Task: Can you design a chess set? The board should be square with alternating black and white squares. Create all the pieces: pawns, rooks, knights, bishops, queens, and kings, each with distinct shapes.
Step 876:
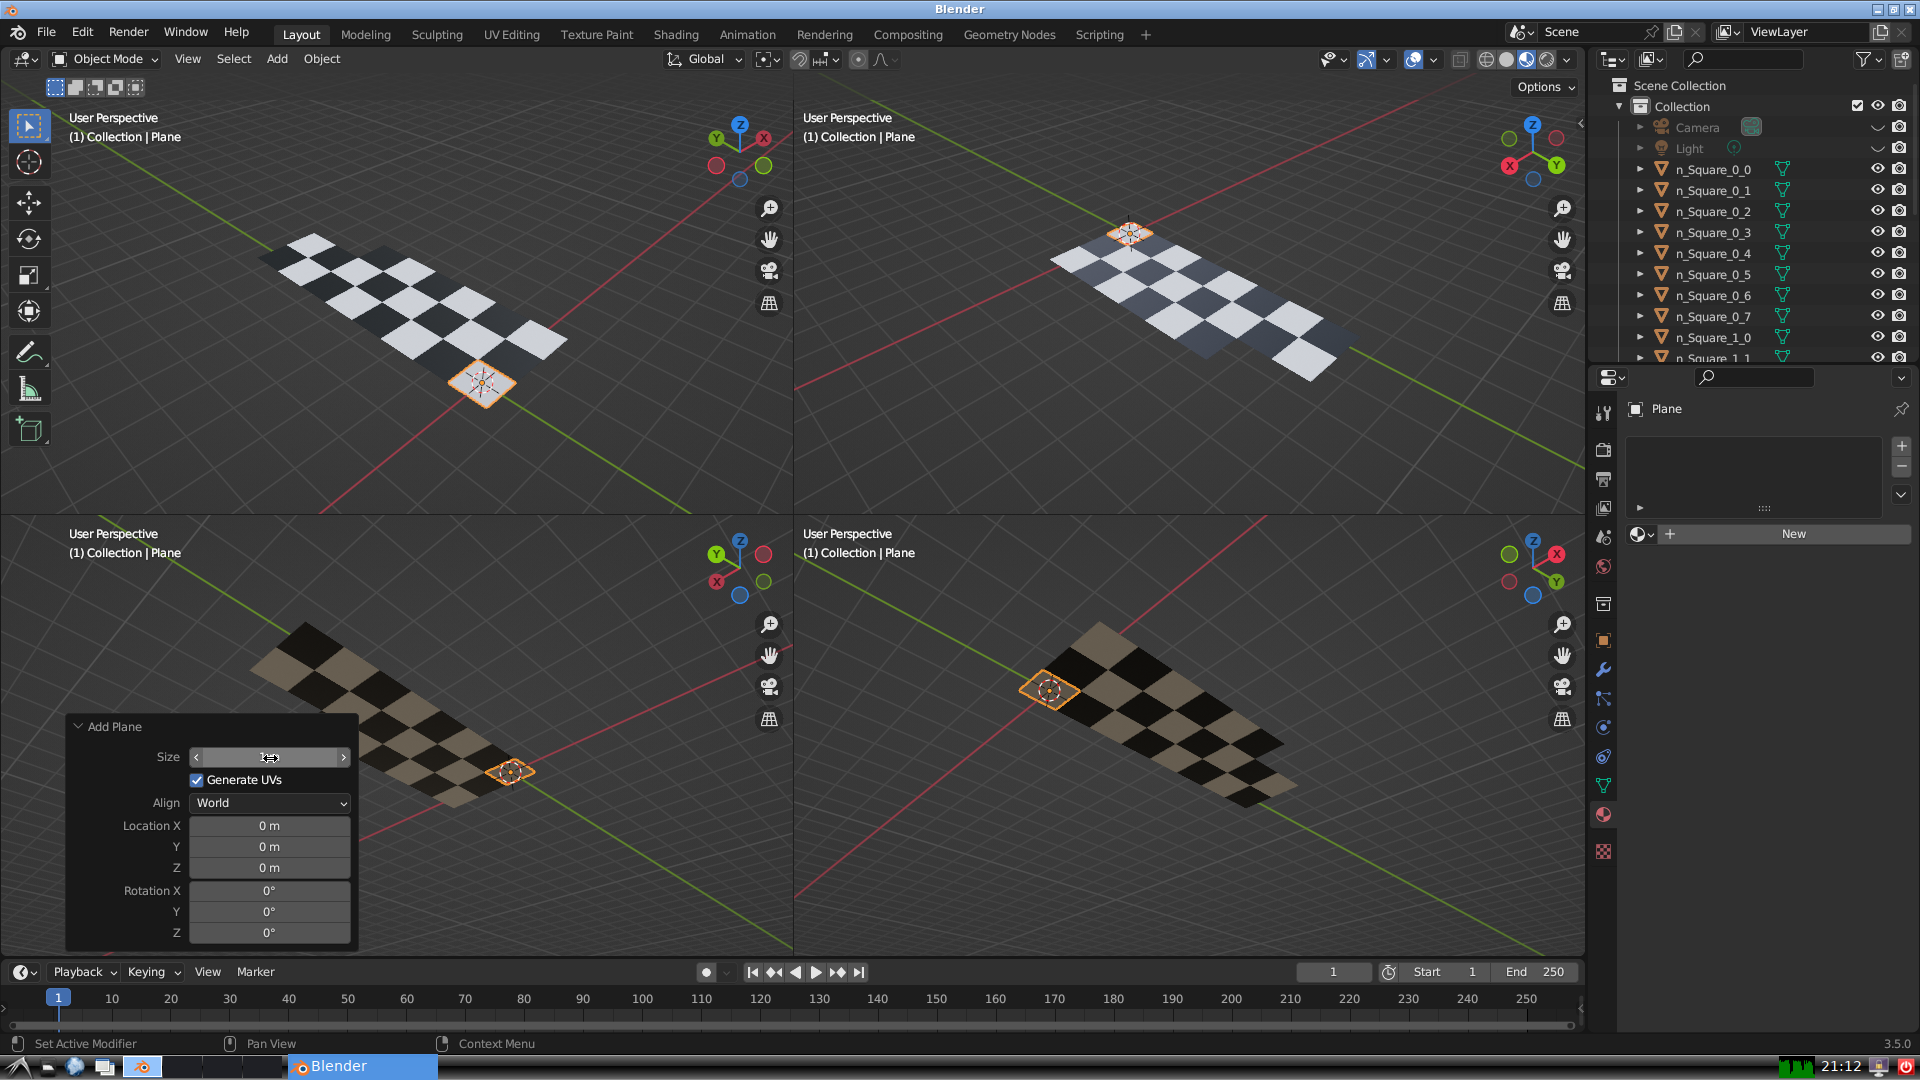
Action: {"mouse_move": [960, 540]}